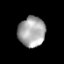
Tissue: prostate
Cell type: T cells
Senescence score: 0.3039
Nuclear area (px): 796
Mean DAPI intensity: 166.412